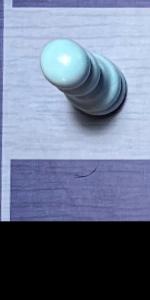
Label: Empty